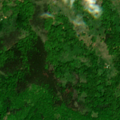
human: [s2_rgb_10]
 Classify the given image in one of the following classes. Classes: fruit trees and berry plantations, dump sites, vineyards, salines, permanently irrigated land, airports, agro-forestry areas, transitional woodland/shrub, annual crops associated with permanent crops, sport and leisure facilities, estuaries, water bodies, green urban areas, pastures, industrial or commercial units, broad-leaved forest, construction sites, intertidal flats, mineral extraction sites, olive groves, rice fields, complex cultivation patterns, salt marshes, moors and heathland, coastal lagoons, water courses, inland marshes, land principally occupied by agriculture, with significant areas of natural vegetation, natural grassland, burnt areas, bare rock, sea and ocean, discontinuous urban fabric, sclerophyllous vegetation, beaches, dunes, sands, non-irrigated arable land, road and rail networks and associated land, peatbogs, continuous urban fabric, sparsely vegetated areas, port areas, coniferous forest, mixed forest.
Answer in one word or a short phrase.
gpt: broad-leaved forest, mixed forest, natural grassland, transitional woodland/shrub